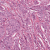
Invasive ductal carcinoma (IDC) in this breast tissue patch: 1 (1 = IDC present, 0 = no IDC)